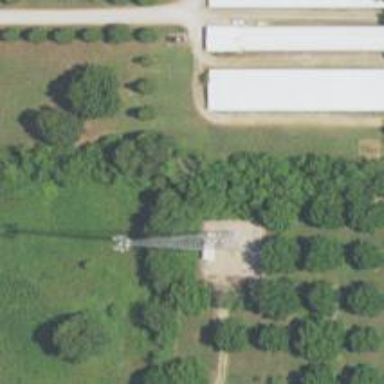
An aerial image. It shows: Mast tower used for communication.